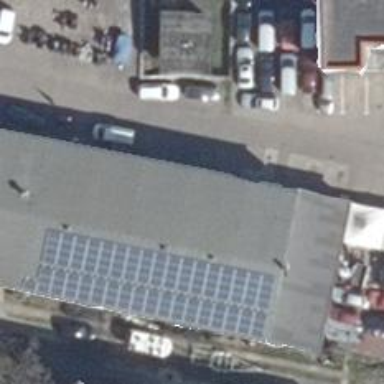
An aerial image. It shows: Car repair shop.